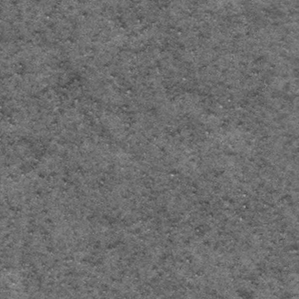
Label: frost